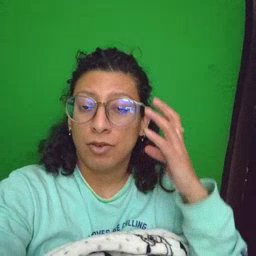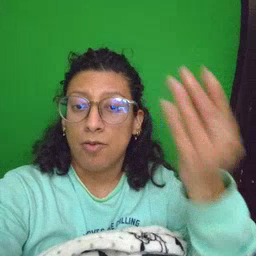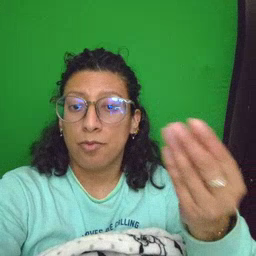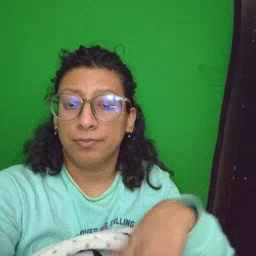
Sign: go